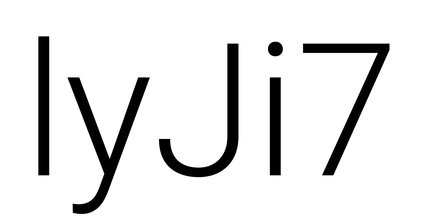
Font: Roboto_Light